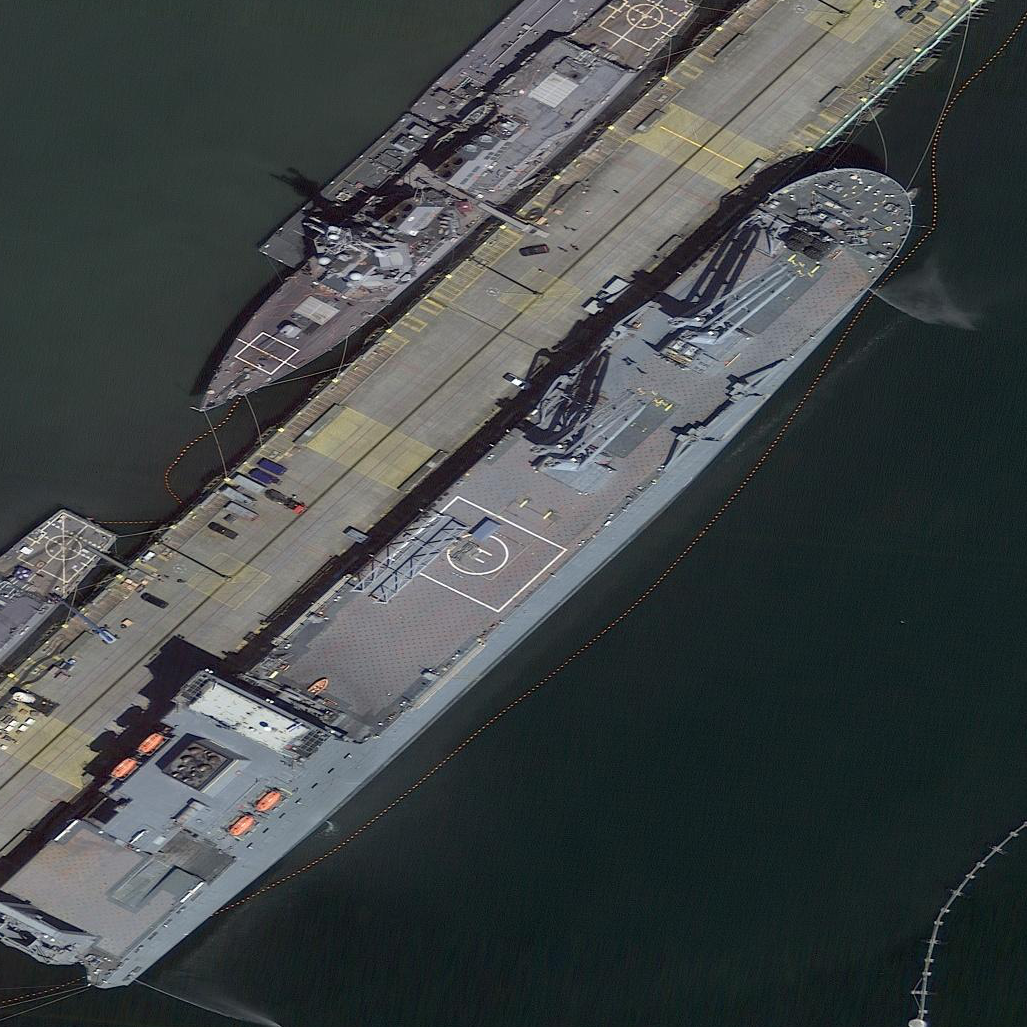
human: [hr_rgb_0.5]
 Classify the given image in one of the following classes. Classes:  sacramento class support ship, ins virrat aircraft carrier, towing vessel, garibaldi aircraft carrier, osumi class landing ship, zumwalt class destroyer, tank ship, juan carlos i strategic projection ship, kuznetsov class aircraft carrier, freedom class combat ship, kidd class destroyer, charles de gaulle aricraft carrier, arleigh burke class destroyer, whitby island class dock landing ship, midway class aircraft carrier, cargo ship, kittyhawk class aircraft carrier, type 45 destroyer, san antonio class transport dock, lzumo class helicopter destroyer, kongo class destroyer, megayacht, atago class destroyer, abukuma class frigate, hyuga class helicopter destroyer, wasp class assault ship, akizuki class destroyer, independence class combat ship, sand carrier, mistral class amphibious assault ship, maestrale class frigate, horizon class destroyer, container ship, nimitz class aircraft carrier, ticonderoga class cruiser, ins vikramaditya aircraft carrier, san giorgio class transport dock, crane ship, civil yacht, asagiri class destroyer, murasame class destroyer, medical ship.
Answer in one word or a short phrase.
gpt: Crane ship